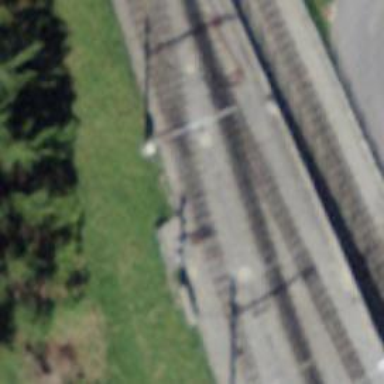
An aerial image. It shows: Narrow-gauge railway with one track passing through service yard. The railway is electrified with contact line.